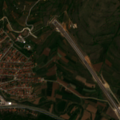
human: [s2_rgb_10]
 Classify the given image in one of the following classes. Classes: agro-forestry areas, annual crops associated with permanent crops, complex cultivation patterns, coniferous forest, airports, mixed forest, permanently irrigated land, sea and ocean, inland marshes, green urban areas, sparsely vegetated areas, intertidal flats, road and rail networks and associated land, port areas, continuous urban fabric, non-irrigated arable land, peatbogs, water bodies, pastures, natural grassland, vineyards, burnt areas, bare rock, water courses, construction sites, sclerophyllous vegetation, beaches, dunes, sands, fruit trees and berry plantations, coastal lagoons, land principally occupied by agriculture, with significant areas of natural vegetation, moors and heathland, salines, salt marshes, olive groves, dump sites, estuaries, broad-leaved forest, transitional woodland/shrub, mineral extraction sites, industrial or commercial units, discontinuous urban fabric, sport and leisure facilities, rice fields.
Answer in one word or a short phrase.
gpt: discontinuous urban fabric, construction sites, pastures, complex cultivation patterns, land principally occupied by agriculture, with significant areas of natural vegetation, transitional woodland/shrub